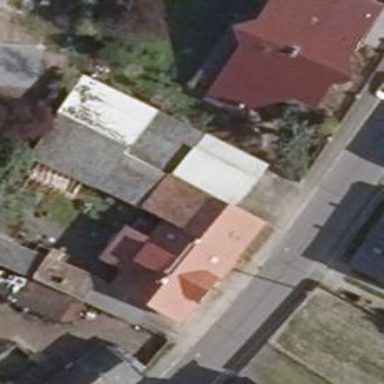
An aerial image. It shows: Building with gabled roof. The roof is red and oriented along the building.